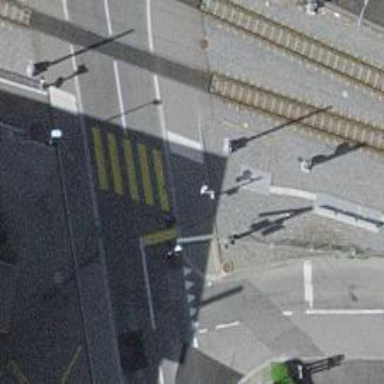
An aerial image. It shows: Crossing with traffic signals.